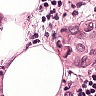
Metastatic tissue present: yes